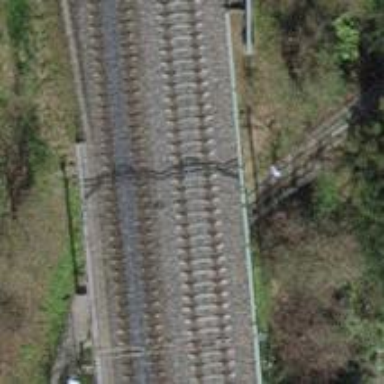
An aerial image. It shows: Footway through compacted tunnel.